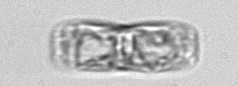
Label: pennate_morphotype1